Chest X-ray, AP view. Patient: 52 years old, sex M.
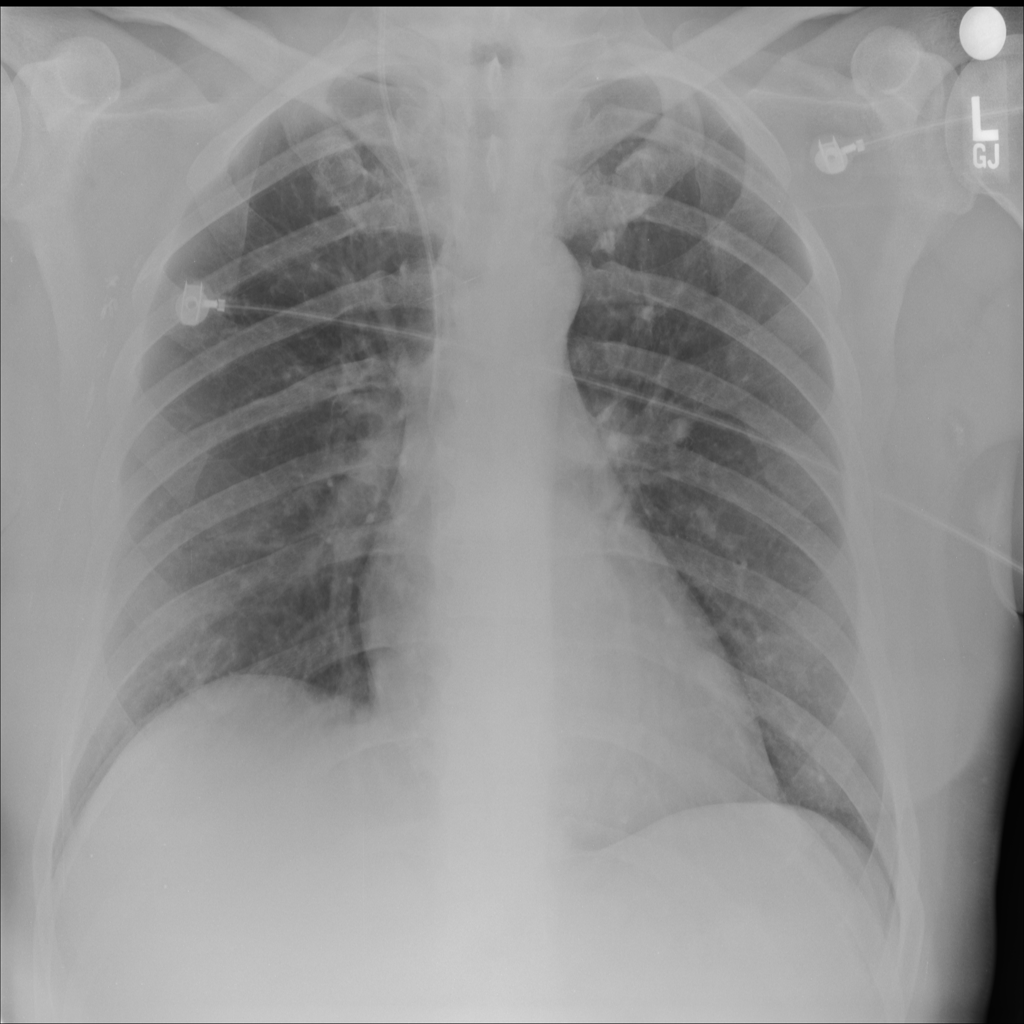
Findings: Consolidation, Nodule